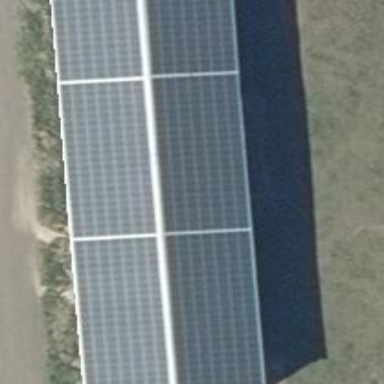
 generating electricity through photovoltaic methods."